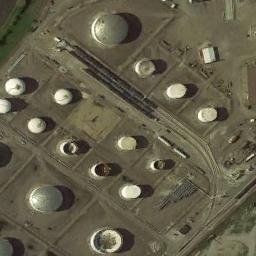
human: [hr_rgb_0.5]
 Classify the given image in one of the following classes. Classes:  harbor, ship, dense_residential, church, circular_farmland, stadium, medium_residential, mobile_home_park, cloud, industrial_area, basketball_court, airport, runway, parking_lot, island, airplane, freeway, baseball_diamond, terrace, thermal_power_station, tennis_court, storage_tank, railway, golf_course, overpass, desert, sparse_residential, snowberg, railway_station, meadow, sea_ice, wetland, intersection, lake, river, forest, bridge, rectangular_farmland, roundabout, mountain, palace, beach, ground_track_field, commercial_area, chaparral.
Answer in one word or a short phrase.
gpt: storage_tank